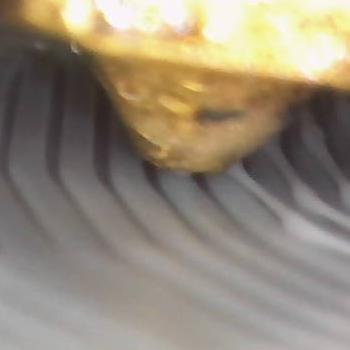
Flow rate: 33%